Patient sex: M
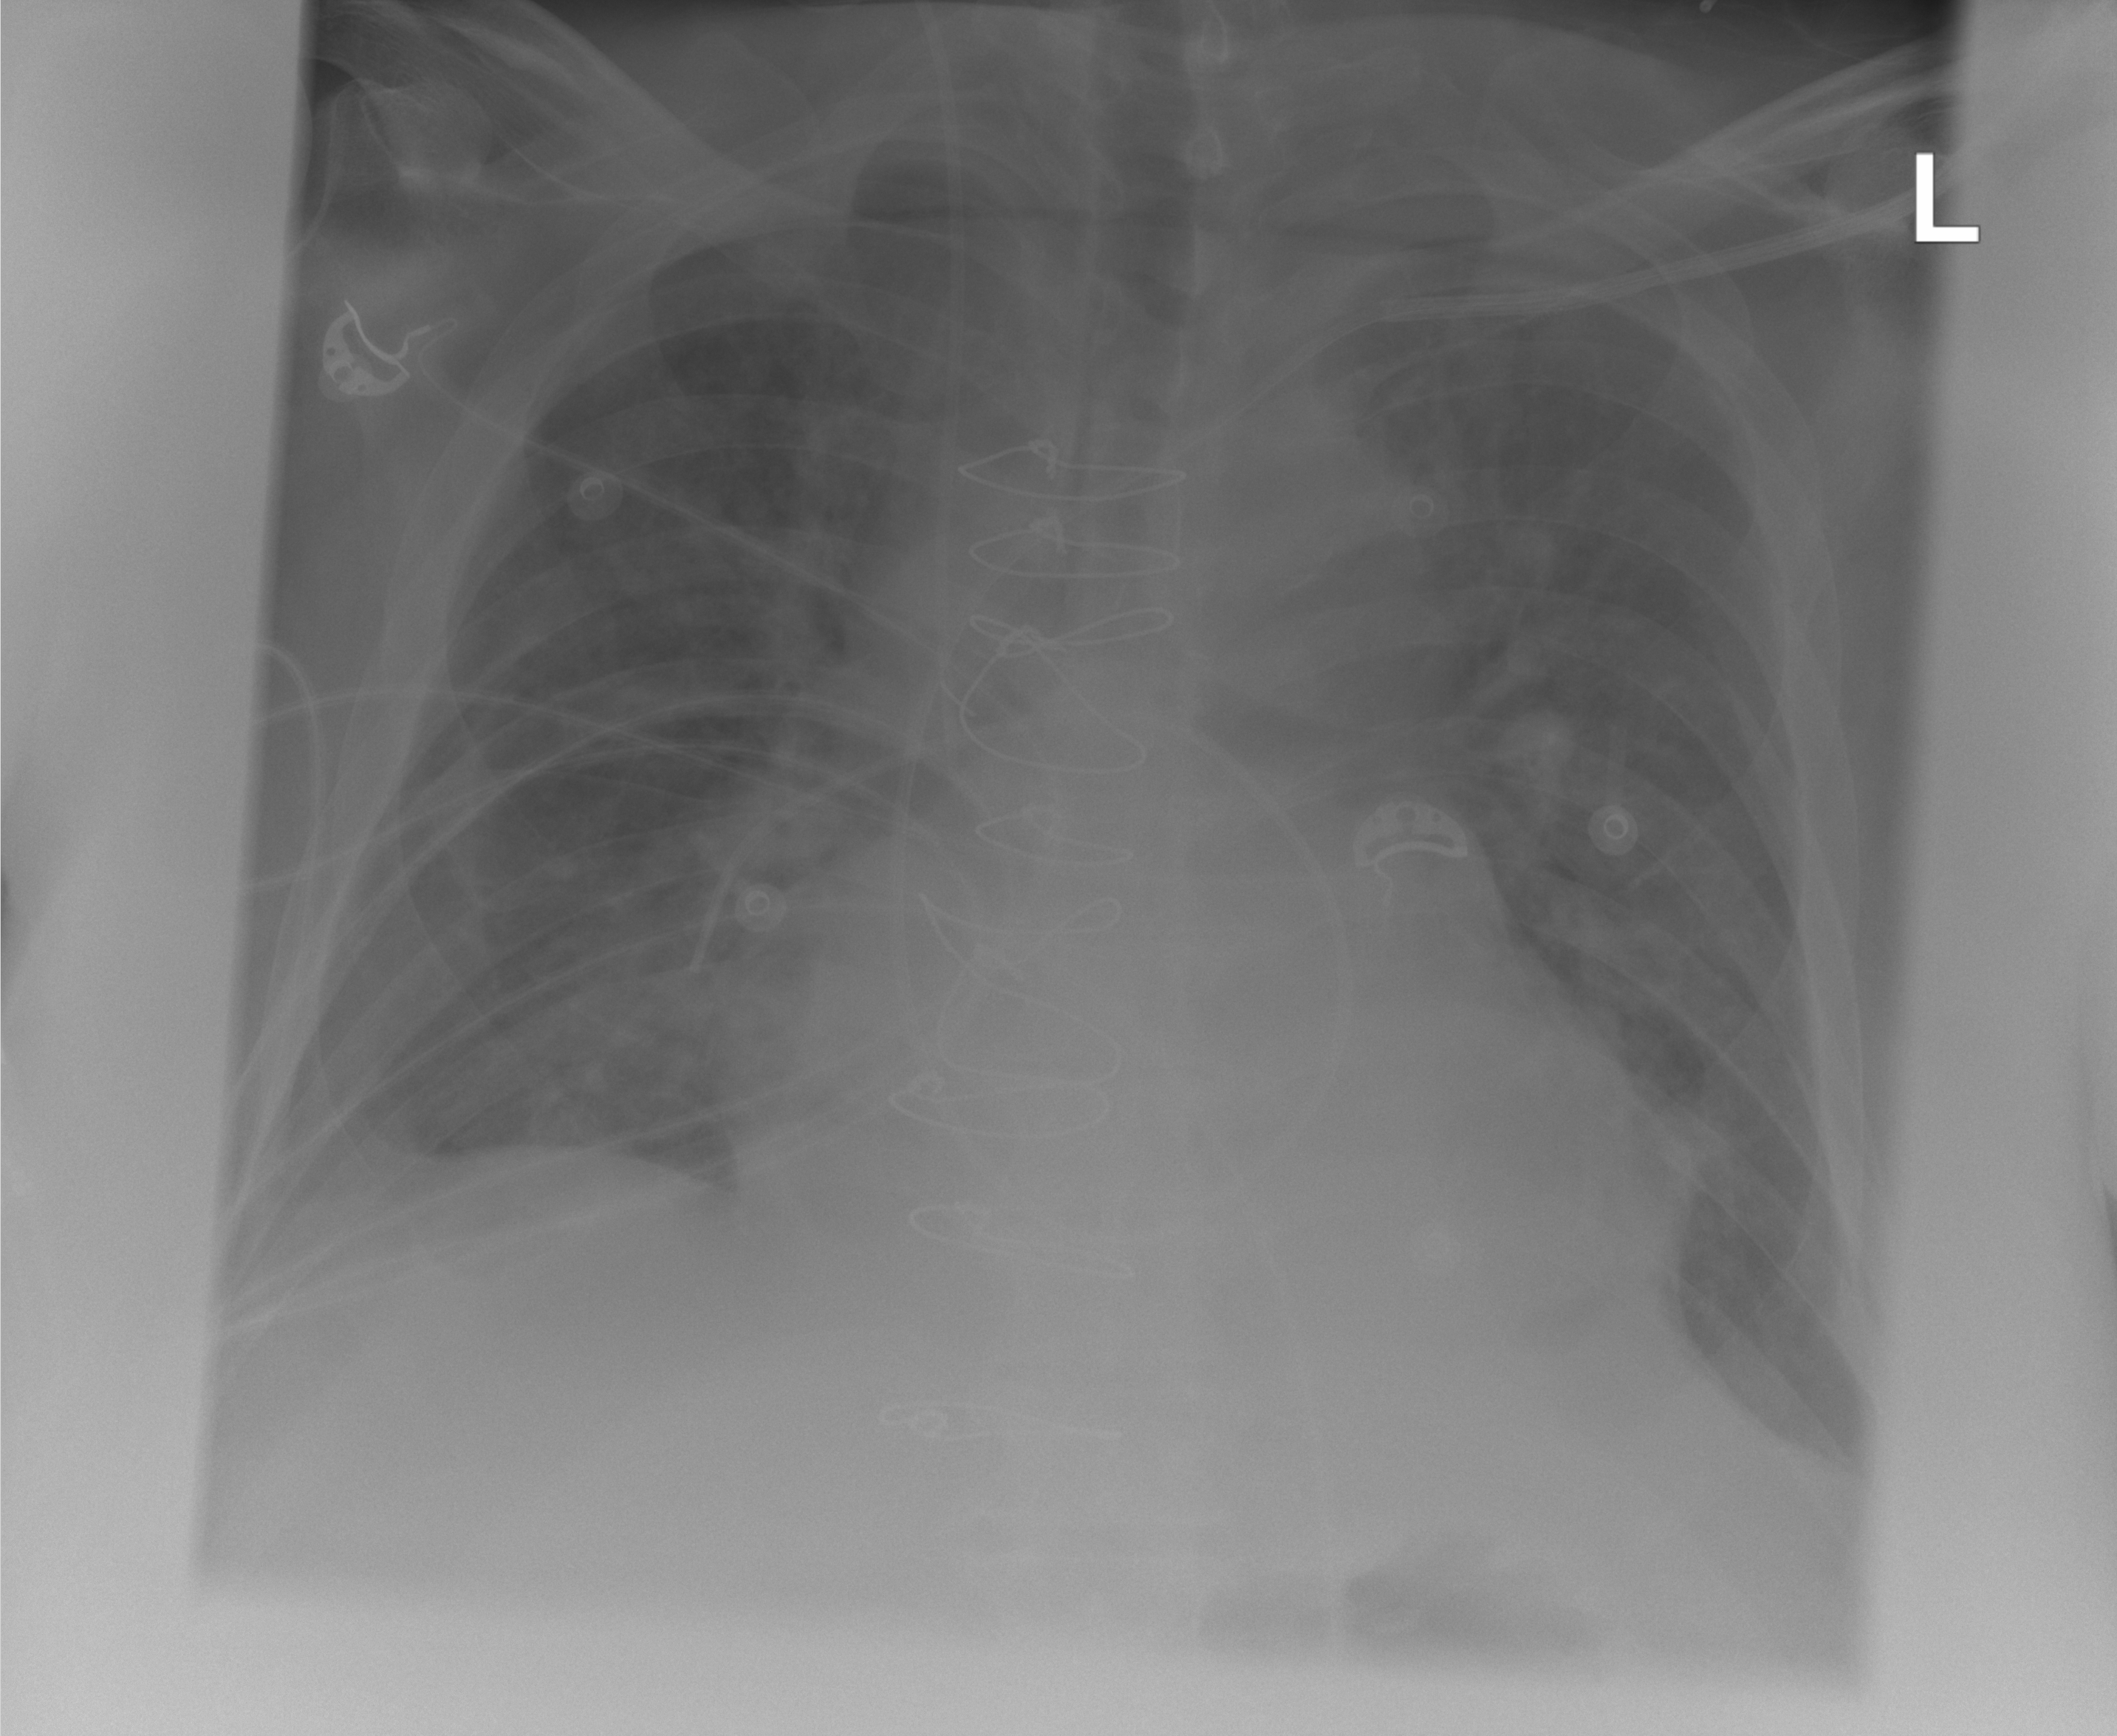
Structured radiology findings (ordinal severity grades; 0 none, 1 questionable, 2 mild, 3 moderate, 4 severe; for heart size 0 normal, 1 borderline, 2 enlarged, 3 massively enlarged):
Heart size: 2
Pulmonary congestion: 2
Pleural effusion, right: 1
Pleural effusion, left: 1
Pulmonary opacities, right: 2
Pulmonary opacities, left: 0
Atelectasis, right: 2
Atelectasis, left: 2